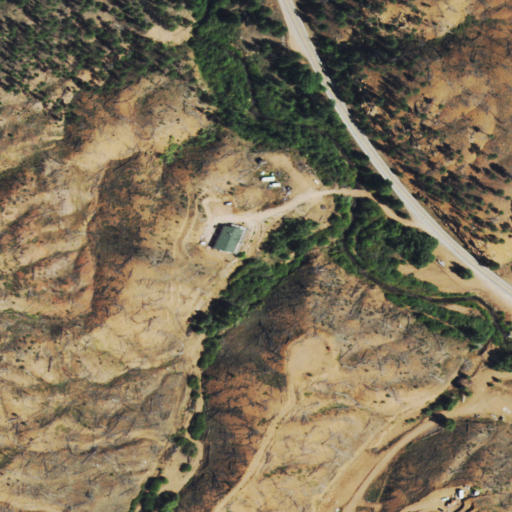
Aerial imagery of valley in Colorado named Spring Gulch containing shrub, evergreen forest, woody wetlands, open development, and grassland